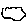
Label: cloud